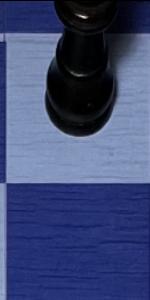
Label: Empty